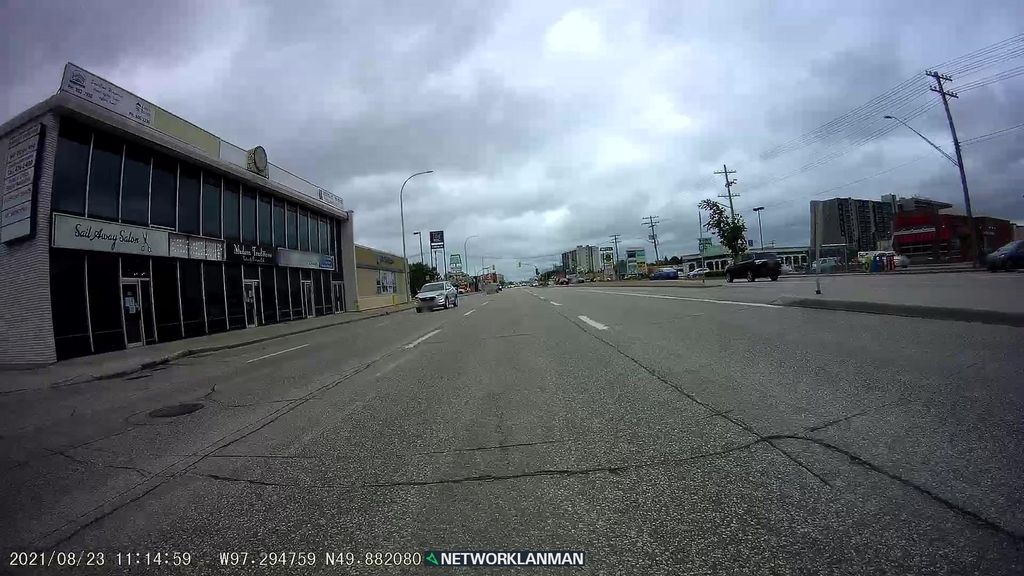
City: winnipeg